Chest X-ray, AP view. Patient: 59 years old, sex M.
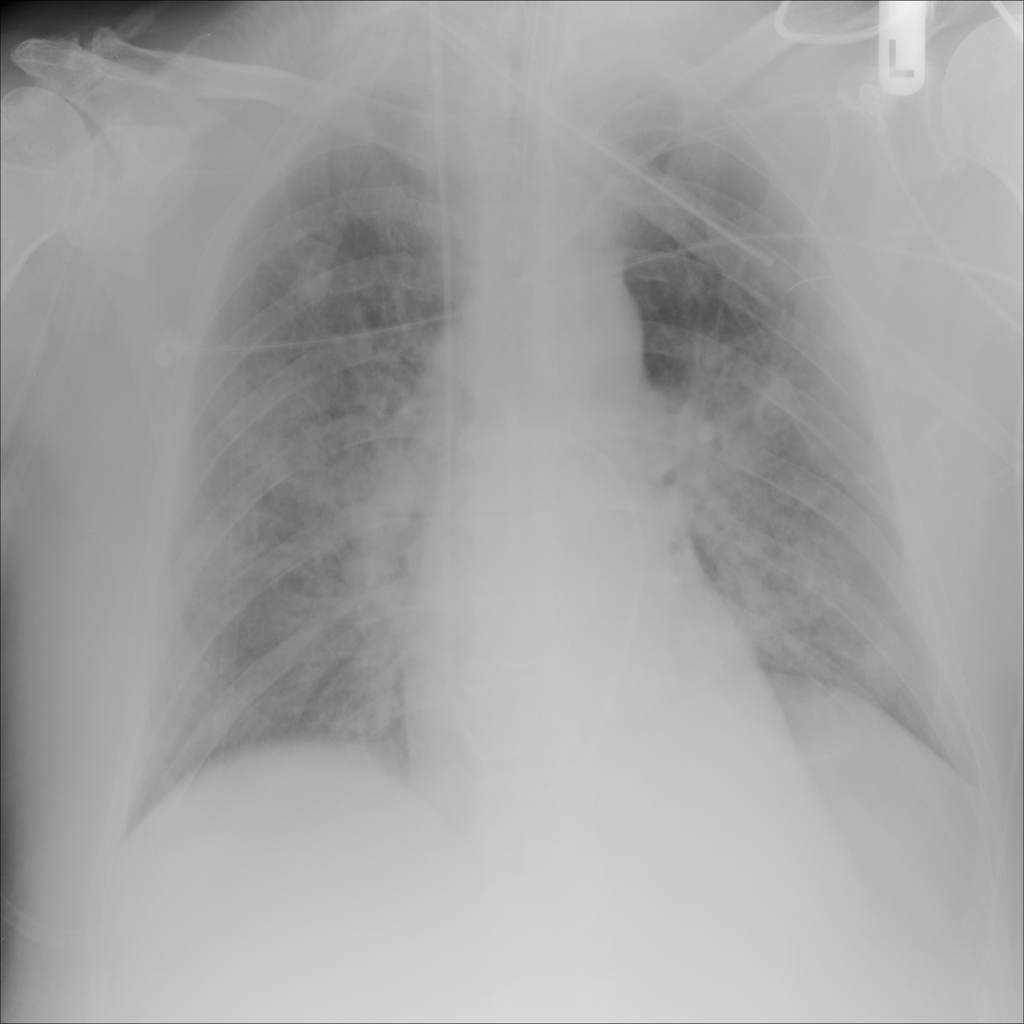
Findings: Edema, Pneumonia